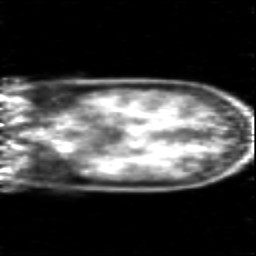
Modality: PET
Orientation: coronal
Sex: female
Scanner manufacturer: siemens